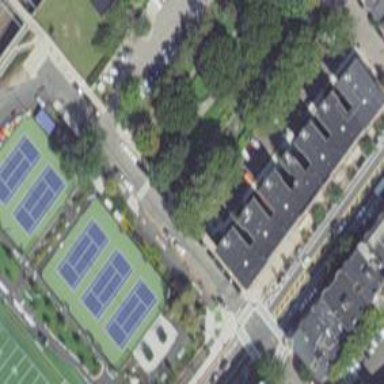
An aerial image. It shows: Tennis court on pitch designated for leisure land.